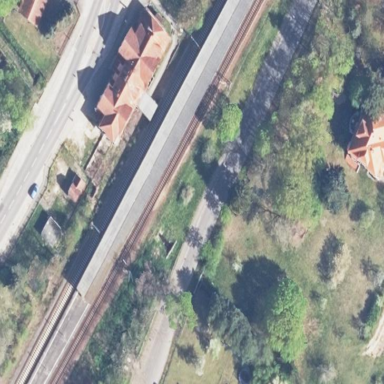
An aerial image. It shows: Platform with shelter for public transport. It is railway platform.